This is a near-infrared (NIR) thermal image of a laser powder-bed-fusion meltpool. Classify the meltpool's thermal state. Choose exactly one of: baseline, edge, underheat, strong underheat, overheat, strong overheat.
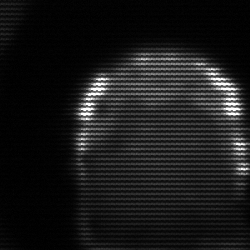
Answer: edge